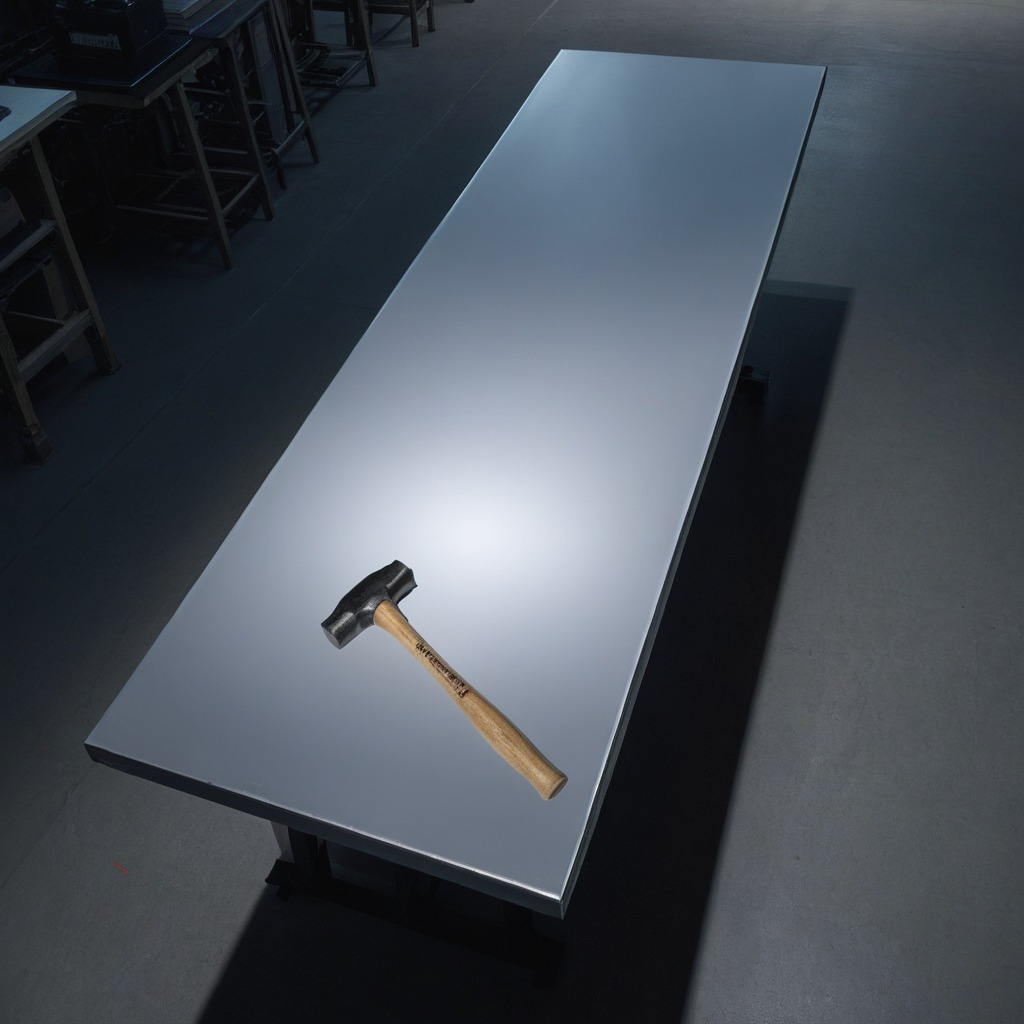
A hammer lies on the tabletop.